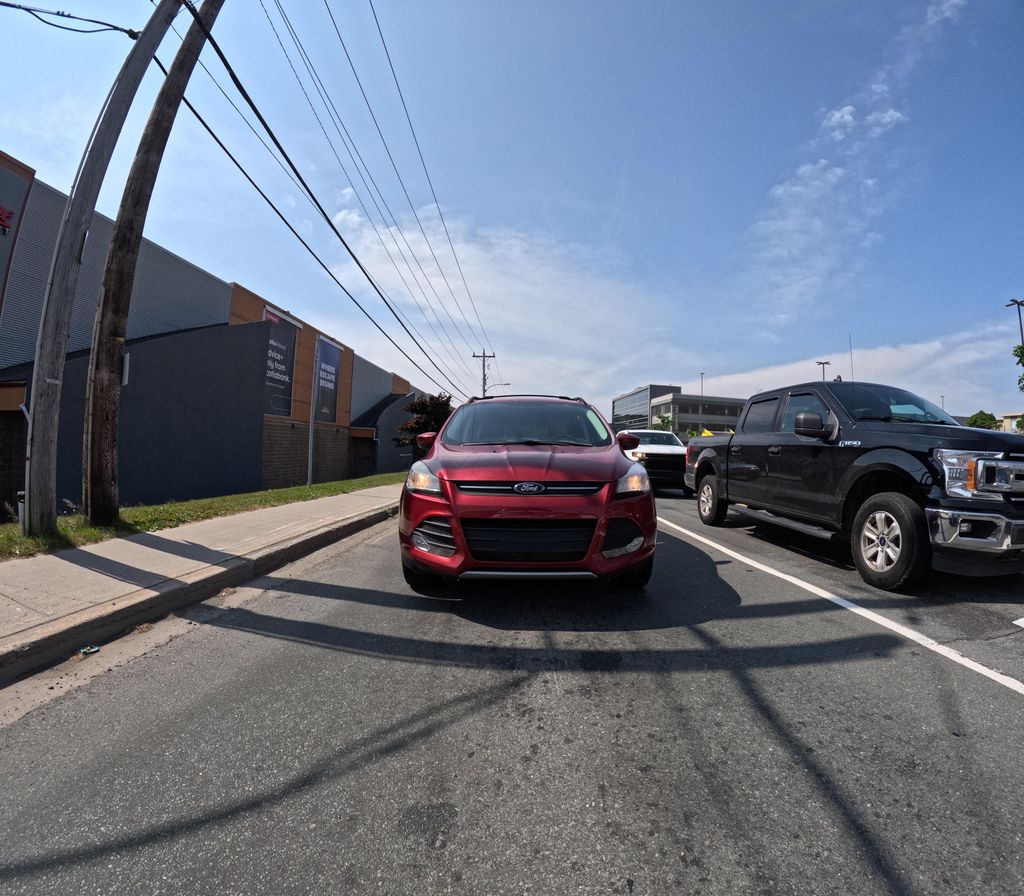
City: st_johns